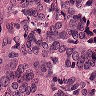
Metastatic tissue present: yes